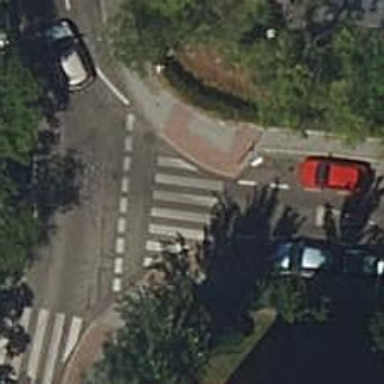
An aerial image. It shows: Uncontrolled crossing on the road.